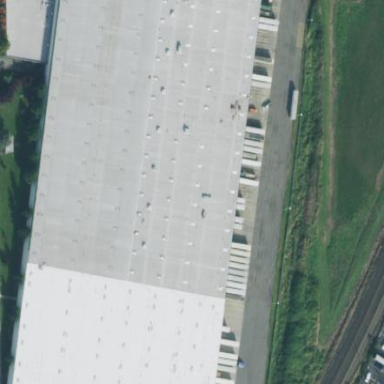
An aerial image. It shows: Warehouse.